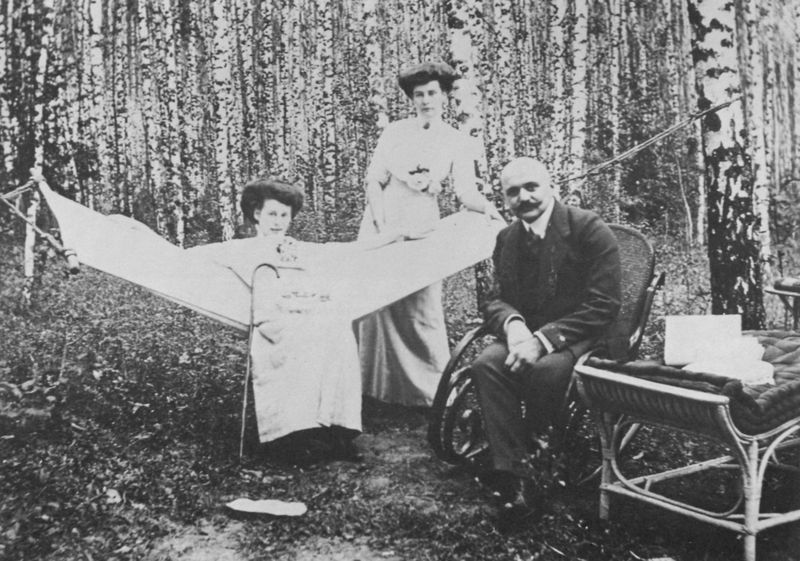
Titel: Das gesellschaftliche Leben im russischen Landhaus
Künstler: Russischer Photograph
Schlagwörter: hand, mann, bäume, frauen, frau, grau, kleid, licht, schwarz, stuhl, tisch, weiss, dame, gras, tuch, wiese, alt, anzug, bart, schnurrbart, kleidung, kragen, hände, birke, birken, natur, stamm, sonne, haare, schnur, sessel, sitzend, stehend, stoff, stoffe, drei, familie, wald, stock, garten, bücher, sitz, gehstock, russland, hocker, seile, polster, krawatte, glatze, maler, foto, fotografie, krank, buch, seil, schwarz weiss, spazierstock, schwester, liebermann, photo, liege, birkenwald, rinde, schaukelstuhl, canapé, kranke, krankenhaus, hängematte, rohr, europa, waöd, weisses kleid, zwillinge, rollstuhl, russischer fotograf, krankenschwester, sanatorium, klinik, weisse kleider, fraur, gesellschaftliches leben am la, nordeuropa, ntur, schakelstuhl